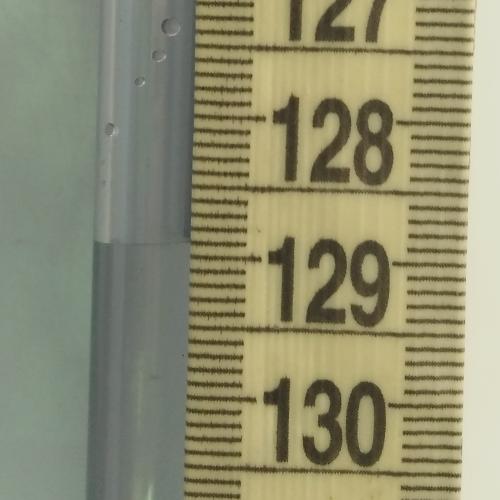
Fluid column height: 128.9 cm